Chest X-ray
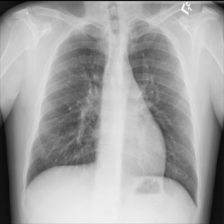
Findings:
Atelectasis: negative
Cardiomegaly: negative
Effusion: negative
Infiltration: negative
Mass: negative
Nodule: negative
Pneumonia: negative
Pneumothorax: negative
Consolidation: negative
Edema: negative
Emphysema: negative
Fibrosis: negative
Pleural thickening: negative
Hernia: negative